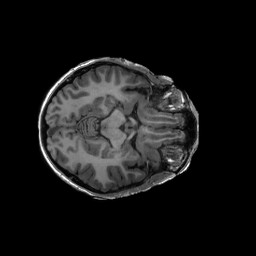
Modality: T1w
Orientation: axial
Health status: ill
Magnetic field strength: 3 T